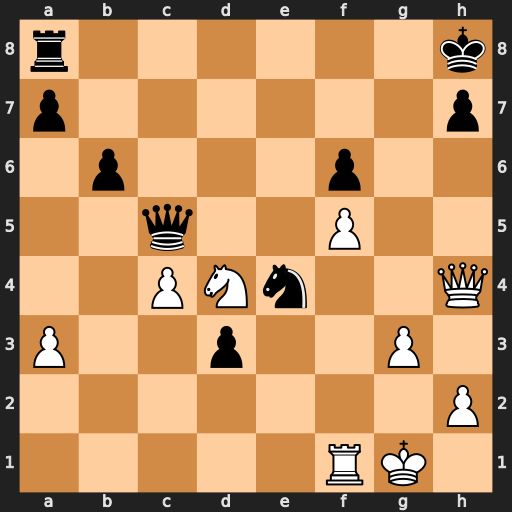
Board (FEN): r6k/p6p/1p3p2/2q2P2/2PNn2Q/P2p2P1/7P/5RK1
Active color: w
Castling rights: -
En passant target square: -
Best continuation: Qxe4 Rd8 Rf4